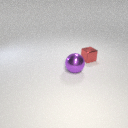
small red metal cube to the right of large purple metal sphere